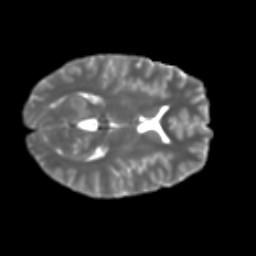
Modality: T2w
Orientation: axial
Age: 27
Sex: female
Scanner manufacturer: ge
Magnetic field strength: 3 T
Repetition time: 7.8 s
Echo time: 0.0606 s